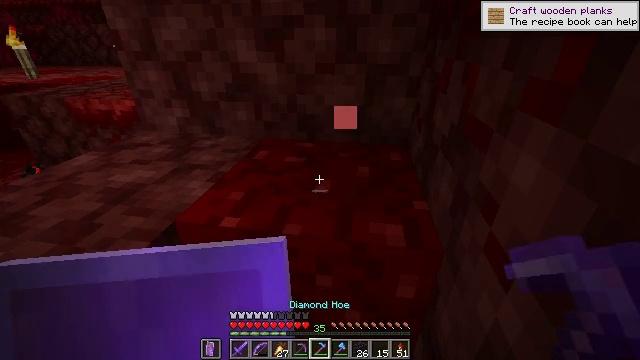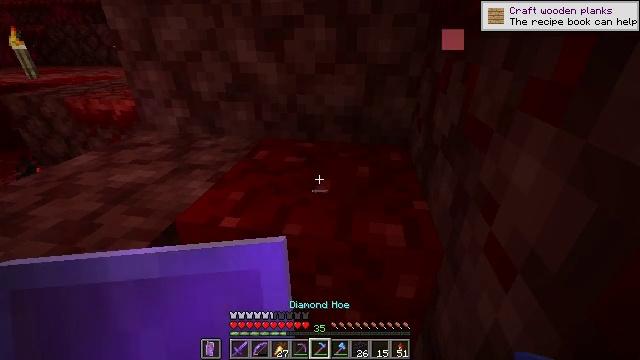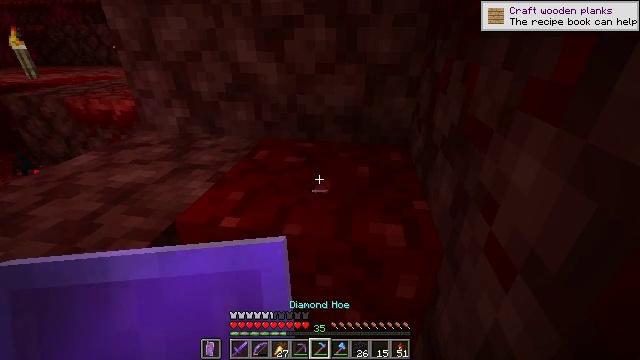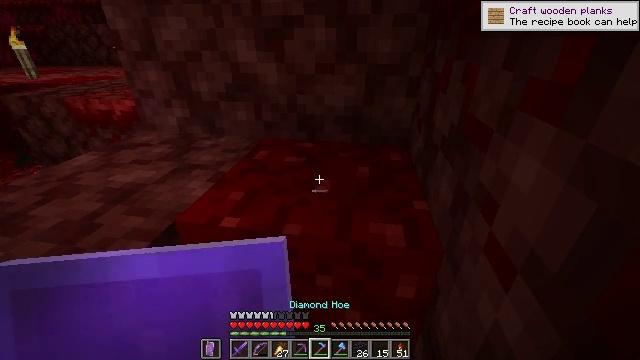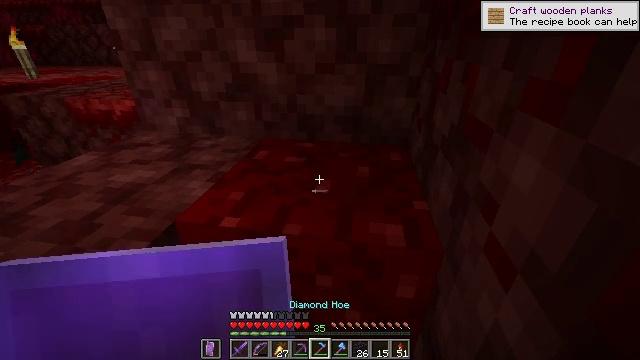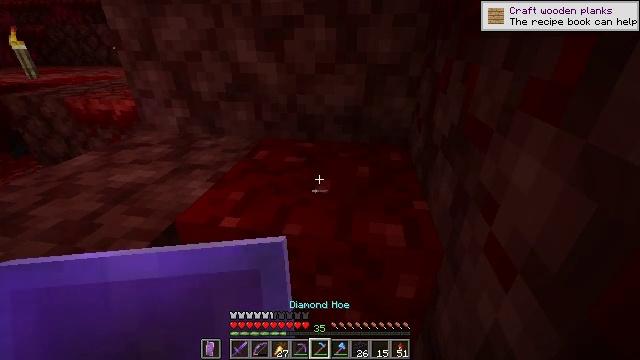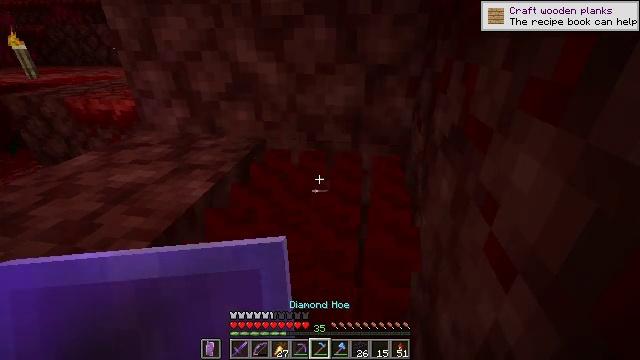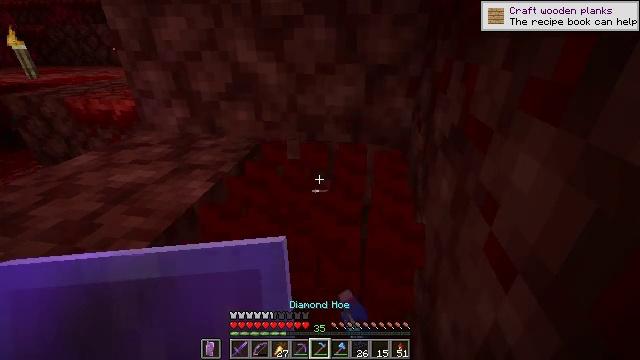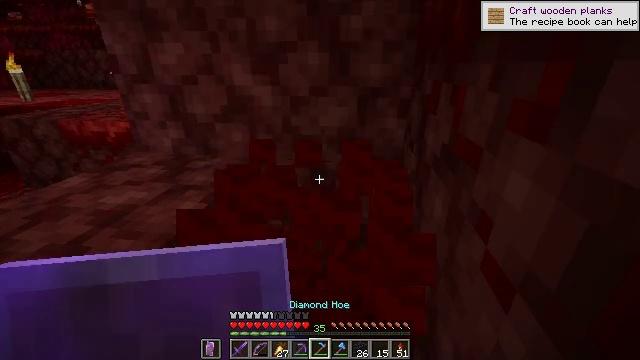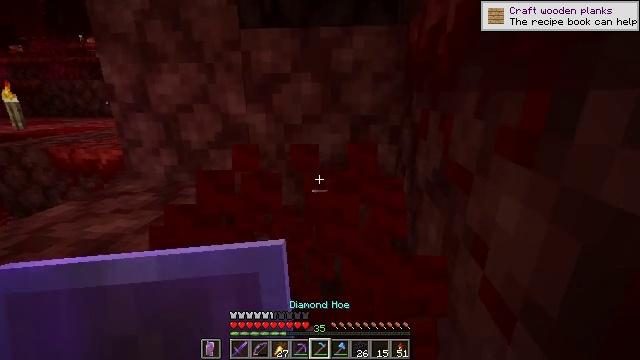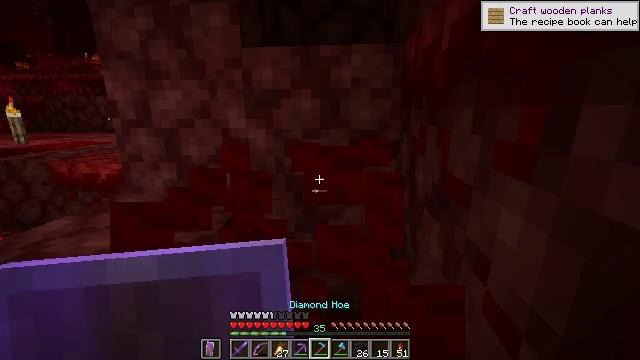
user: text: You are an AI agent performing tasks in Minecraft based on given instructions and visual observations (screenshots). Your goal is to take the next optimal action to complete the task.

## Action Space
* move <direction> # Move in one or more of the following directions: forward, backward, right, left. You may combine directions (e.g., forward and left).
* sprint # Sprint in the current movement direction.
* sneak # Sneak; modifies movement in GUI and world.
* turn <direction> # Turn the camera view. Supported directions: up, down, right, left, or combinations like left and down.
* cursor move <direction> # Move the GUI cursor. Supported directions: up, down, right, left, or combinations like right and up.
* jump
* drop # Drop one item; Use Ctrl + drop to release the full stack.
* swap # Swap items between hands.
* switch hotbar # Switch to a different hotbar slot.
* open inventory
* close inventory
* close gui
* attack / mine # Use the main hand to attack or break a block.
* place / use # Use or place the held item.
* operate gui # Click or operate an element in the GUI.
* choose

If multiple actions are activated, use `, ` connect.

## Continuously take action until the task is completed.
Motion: motion action
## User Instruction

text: Gather the nether wart block from a crimson forest.
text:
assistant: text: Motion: no_op
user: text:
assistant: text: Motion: no_op
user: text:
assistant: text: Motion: no_op
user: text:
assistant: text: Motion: no_op
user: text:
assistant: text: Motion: no_op
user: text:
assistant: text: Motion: attack / mine
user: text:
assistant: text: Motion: attack / mine
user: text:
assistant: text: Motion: turn right and up, attack / mine
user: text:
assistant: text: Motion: turn right and up
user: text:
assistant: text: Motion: turn up
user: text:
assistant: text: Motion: no_op